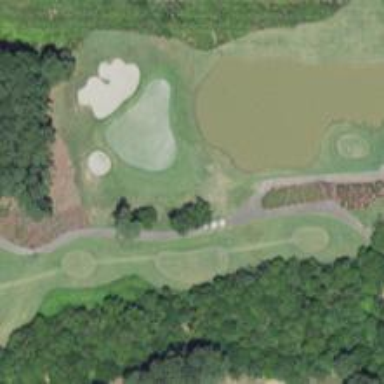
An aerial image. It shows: View of golf hole.